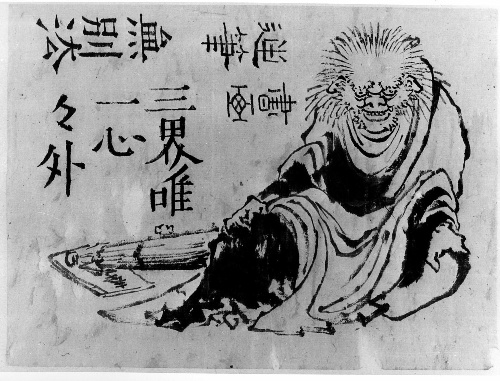
Artist: Hokusai School
Date: 19th century
Object type: Painting
Classification: Paintings
Medium: Unmounted painting; ink on paper
Culture: Japan
Period: Edo period (1615–1868)
Dimensions: 9 1/2 x 13 1/4 in. (24.1 x 33.7 cm)
Department: Asian Art
Credit line: Fletcher Fund, 1938
Accession year: 1938
Repository: Metropolitan Museum of Art, New York, NY
Tags: Mythical Creatures